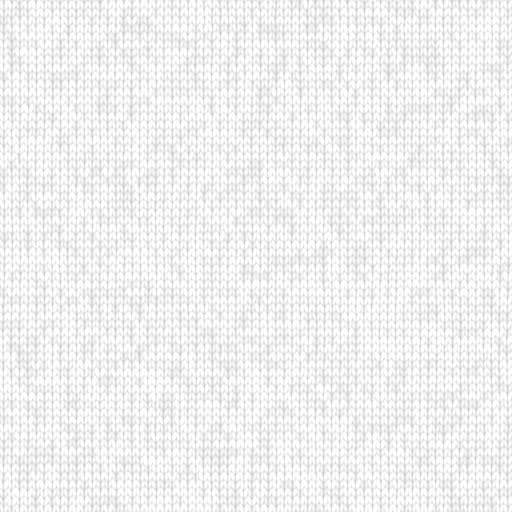
Tags: cloth fabric weave white wool woven